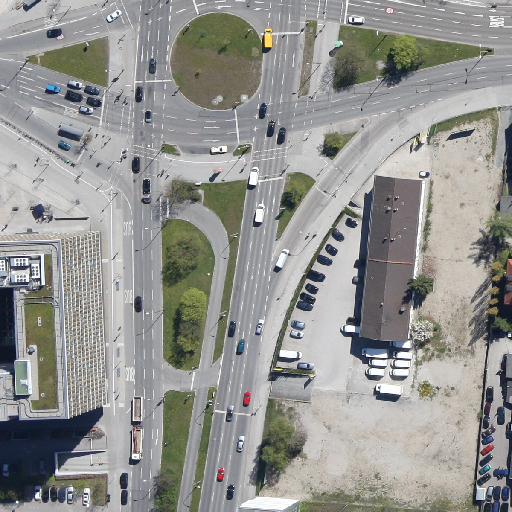
Referring expression: van in the parking area